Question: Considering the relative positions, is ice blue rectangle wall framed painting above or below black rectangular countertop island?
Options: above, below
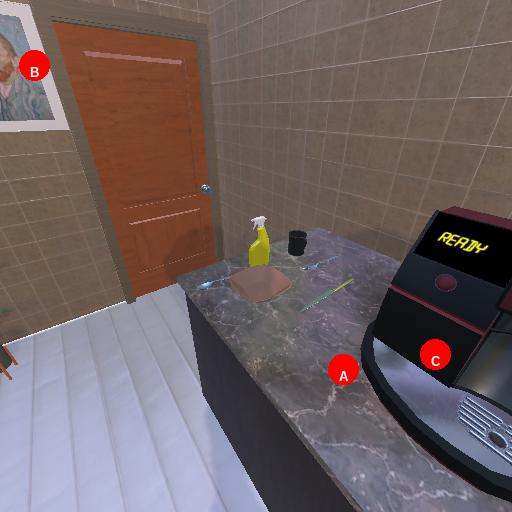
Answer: above